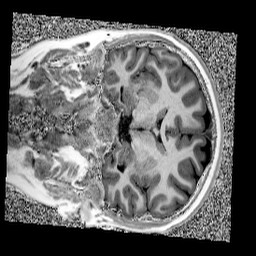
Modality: UNIT1
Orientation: coronal
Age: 10
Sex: male
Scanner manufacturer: siemens
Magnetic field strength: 3 T
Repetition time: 4 s
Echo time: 0.00303 s